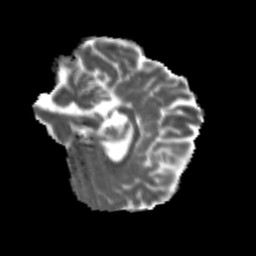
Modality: MD
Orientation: sagittal
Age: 23
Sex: female
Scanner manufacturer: siemens
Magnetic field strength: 3 T
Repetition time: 3.5 s
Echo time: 0.113 s